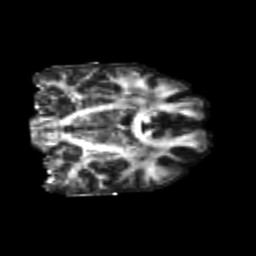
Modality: FA
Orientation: coronal
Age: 22
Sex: male
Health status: healthy
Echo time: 0.074 s